九年级 · 解析几何
如图, $\triangle A B C$ 的两条中线 $C D, B E$ 交于点 $O$, 则下列结论:
(1) $\triangle A D E \sim \triangle A B C$;
(2) $\triangle D O E \sim \triangle C O B$;
(3) $\frac{D E}{B C}=\frac{1}{2}$;
(4) $\frac{D E}{B C}=\frac{A E}{E C}$;
(5) $\frac{A D}{A B}=\frac{O E}{O B}$,其中正确的有（）

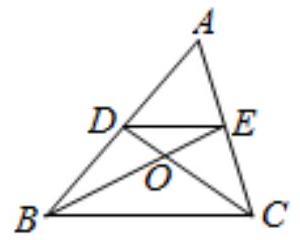
A. 2 个
B. 3 个
C. 4 个
D. 5 个

答案: C
解析:  $B E 、 C D$ 是 $\triangle A B C$ 的中线, 即 $D 、 E$ 是 $A B$ 和 $A C$ 的中点, 即 $D E$ 是 $\triangle A B C$ 的中位线,则 $D E / / B C, \triangle O D E \sim \triangle O C B, \triangle A D E \sim \triangle A B C$, 根据相似三角形的性质即可判断.

【详解】解: $\because B E 、 C D$ 是 $\triangle A B C$ 的中线, 即 $D 、 E$ 是 $A B$ 和 $A C$ 的中点,

$\therefore D E$ 是 $\triangle A B C$ 的中位线，

$\therefore D E=\frac{1}{2} B C$, 即 $\frac{D E}{B C}=\frac{1}{2}, D E / / B C$,

$\therefore \triangle D O E \sim \triangle C O B, \triangle A D E \sim \triangle A B C$, 故(1)(2)(3)正确;

$\because \triangle A D E \sim \triangle A B C$,

$\therefore \frac{D E}{B C}=\frac{A E}{A C}=\frac{A D}{A B}$, 故(4)不正确;

$\because \triangle D O E \sim \triangle C O B$

$\therefore \frac{O E}{O B}=\frac{D E}{B C}$,

$\therefore \frac{O E}{O B}=\frac{D E}{B C}=\frac{A D}{A B}$

$\therefore$ 故(5)正确;

故本题正确的是(1)(2)(3)(5), 共 4 个.

故选: C.

【点睛】本题考查了三角形的中位线定理, 相似三角形的判定与性质, 利用相似三角形的性质列比例式是解决问题的关键.